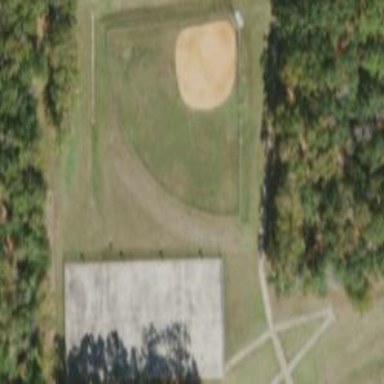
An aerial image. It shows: Baseball pitch for leisure and sports activities.